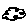
Label: cloud